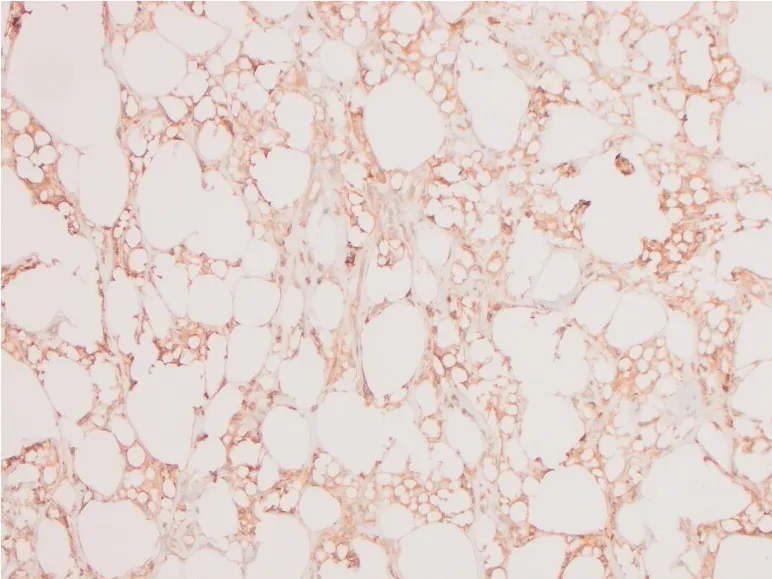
Immunohistochemistry for CD68, a histocyte marker, highlights numerous foam histocytes within the lesion on the external surface of the right capsule.
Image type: pathology (immunostaining)